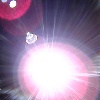
Label: sunburn